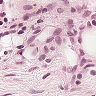
Metastatic tissue present: no